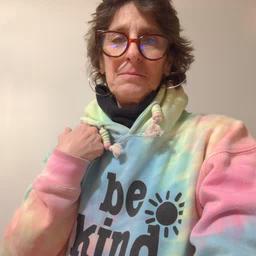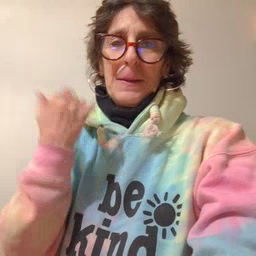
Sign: empty